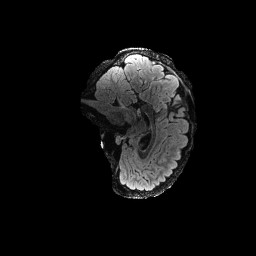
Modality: FLAIR
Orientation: sagittal
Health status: ill
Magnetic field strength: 3 T